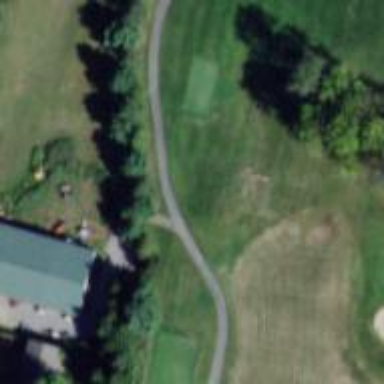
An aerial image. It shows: Golf rough area.